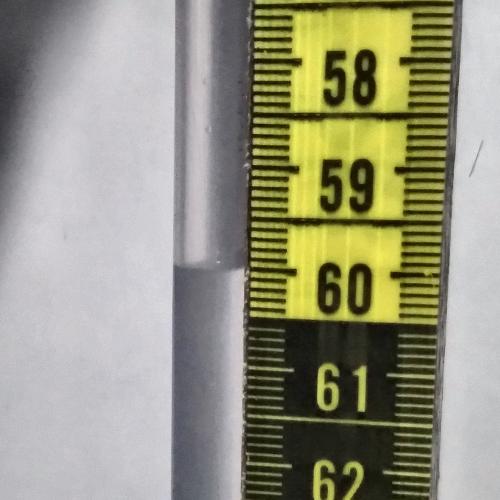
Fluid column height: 60.0 cm